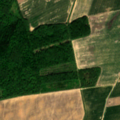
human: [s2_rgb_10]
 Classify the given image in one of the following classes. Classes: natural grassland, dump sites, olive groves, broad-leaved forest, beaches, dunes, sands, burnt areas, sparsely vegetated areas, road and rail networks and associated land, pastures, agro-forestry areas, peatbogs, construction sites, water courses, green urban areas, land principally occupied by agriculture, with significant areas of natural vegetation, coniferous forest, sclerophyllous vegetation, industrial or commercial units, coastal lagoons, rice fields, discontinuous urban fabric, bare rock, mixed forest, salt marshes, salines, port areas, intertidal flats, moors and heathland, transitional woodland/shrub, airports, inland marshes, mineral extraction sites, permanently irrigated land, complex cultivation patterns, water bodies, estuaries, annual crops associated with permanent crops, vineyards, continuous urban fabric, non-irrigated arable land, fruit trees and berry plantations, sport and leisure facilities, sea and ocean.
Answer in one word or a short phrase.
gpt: non-irrigated arable land, broad-leaved forest